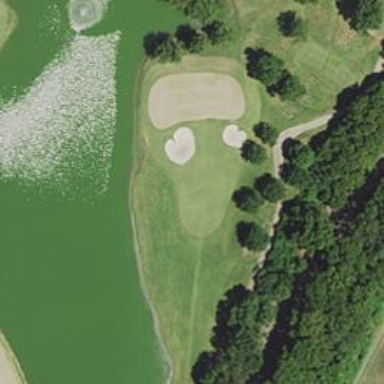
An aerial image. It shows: Golf fairway in the image.